You are looking at the wavelet scalogram of a bearing's acceleration signal. Determine the bearing's health state. Answer with exactly one of: normal, inner_race, outer_race, ball.
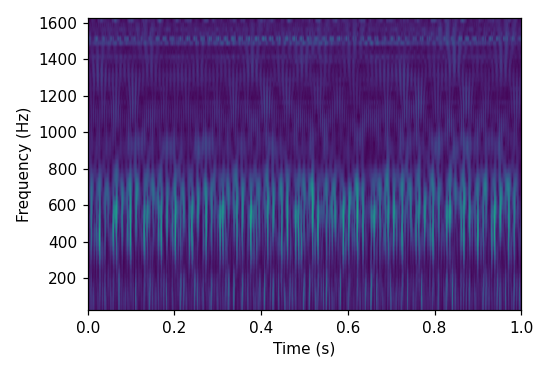
Answer: inner_race